Interaction volume radius: 10 \u00c5
Interaction volume height: 10 \u00c5
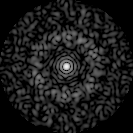
Disorder parameter: 0.8404